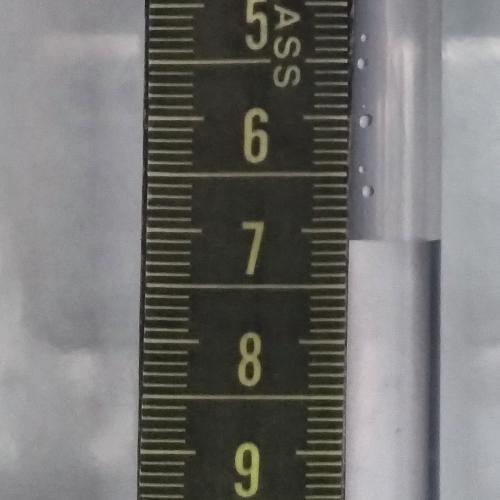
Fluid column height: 7.1 cm